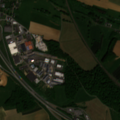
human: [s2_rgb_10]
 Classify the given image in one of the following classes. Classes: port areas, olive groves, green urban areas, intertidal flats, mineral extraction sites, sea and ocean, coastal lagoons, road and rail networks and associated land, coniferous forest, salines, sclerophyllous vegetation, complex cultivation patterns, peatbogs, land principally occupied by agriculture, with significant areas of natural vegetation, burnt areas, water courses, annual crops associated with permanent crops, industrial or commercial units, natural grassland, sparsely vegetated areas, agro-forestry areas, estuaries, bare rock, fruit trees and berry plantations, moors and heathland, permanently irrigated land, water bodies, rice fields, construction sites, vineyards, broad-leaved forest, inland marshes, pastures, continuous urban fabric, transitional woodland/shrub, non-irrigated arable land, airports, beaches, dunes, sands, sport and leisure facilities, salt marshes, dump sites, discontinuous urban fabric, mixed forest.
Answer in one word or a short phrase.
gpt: industrial or commercial units, non-irrigated arable land, pastures, land principally occupied by agriculture, with significant areas of natural vegetation